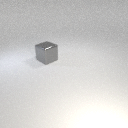
large gray metal cube